Current action and preconditions to check: trajectory_clear

Your task: For each precondition in the list above, predict whether it will hold at this action.

Consider the current scene as observed from the mobile robot's camera, and analyze the predicted future states of all dynamic agents (e.g., people, animals, vehicles, or any moving entities) within the NEXT SECOND.

IMPORTANT: Only answer "very likely" if you are absolutely certain—based on strong, clear evidence—that a dynamic agent will violate the precondition in the predicted future state. Do NOT answer "very likely" for unlikely, ambiguous, or low-probability risks.

Ask yourself for each precondition: Is there a high probability, with clear and convincing evidence, that the predicted future states of any dynamic agent will interfere with the predicted future state of the currently executing action within the NEXT SECOND, causing that precondition to fail?

Assess the risk level based on these predictions. Use "likely" or "very likely" if motions create a clear risk of interference.

Use "neutral" or "improbable" if agents are nearby but their predicted paths are clearly diverging or non-conflicting.

Failure Risk Categories: "very improbable", "improbable", "neutral", "likely", "very likely"

Answer Format: Output ONLY the probability_of_failure value from these categories: "very improbable", "improbable", "neutral", "likely", "very likely"

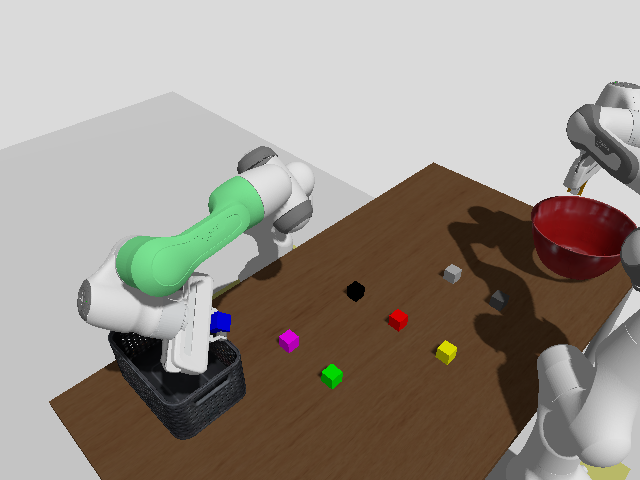

Answer: very improbable